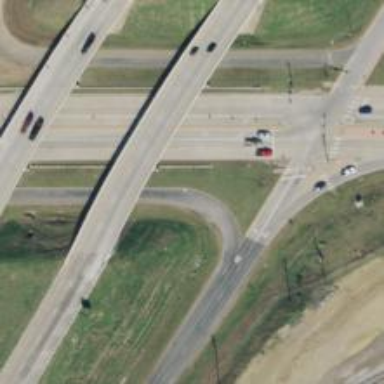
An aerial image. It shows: Secondary link road.